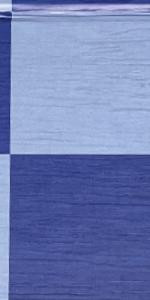
Label: Empty